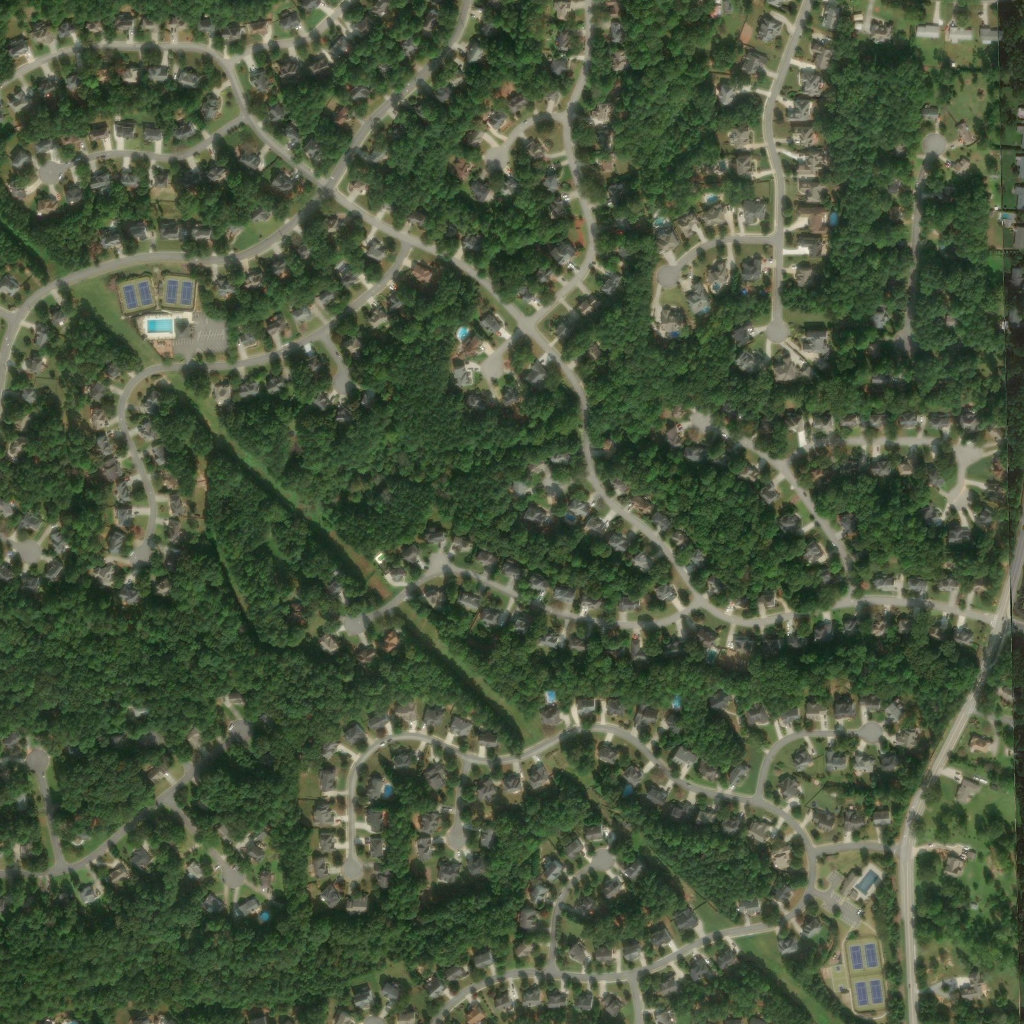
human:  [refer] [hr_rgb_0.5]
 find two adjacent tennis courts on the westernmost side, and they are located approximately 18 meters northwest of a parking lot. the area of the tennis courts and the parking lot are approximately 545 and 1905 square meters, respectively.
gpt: <box>[[12, 27, 14, 30, 0]]</box>

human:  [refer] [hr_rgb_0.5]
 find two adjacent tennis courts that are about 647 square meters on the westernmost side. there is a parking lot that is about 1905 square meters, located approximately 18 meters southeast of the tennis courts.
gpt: <box>[[11, 27, 14, 30, 0]]</box>

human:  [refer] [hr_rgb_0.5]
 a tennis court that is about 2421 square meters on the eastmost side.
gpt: <box>[[82, 91, 86, 99, 0]]</box>